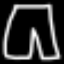
Label: pants